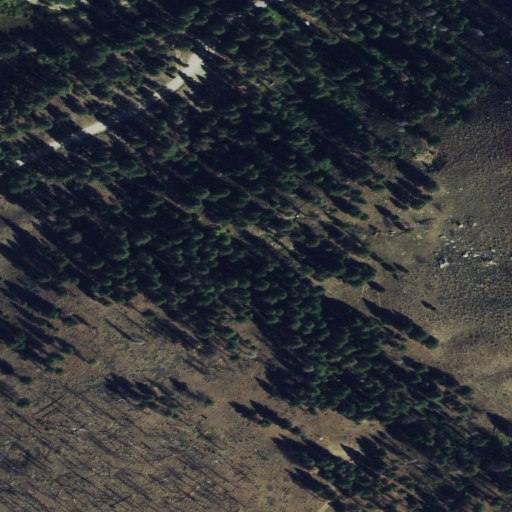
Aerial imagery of valley in Idaho named Gardner Gulch containing evergreen forest, shrub, grassland, woody wetlands, and open development